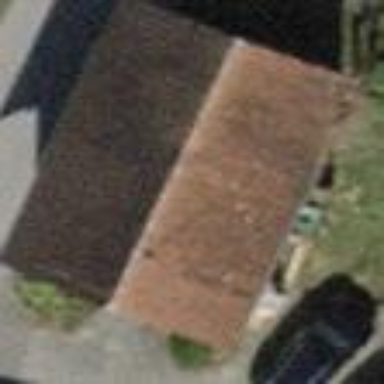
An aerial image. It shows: Shed.